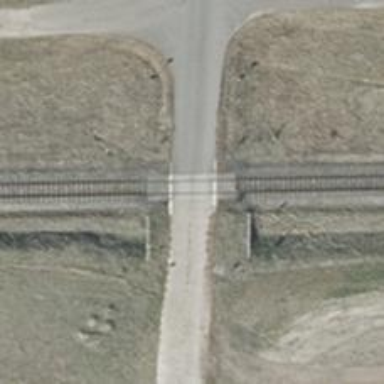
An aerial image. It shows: Level crossing with saltire markings.